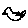
Label: bird